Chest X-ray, PA view. Patient: 23 years old, sex F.
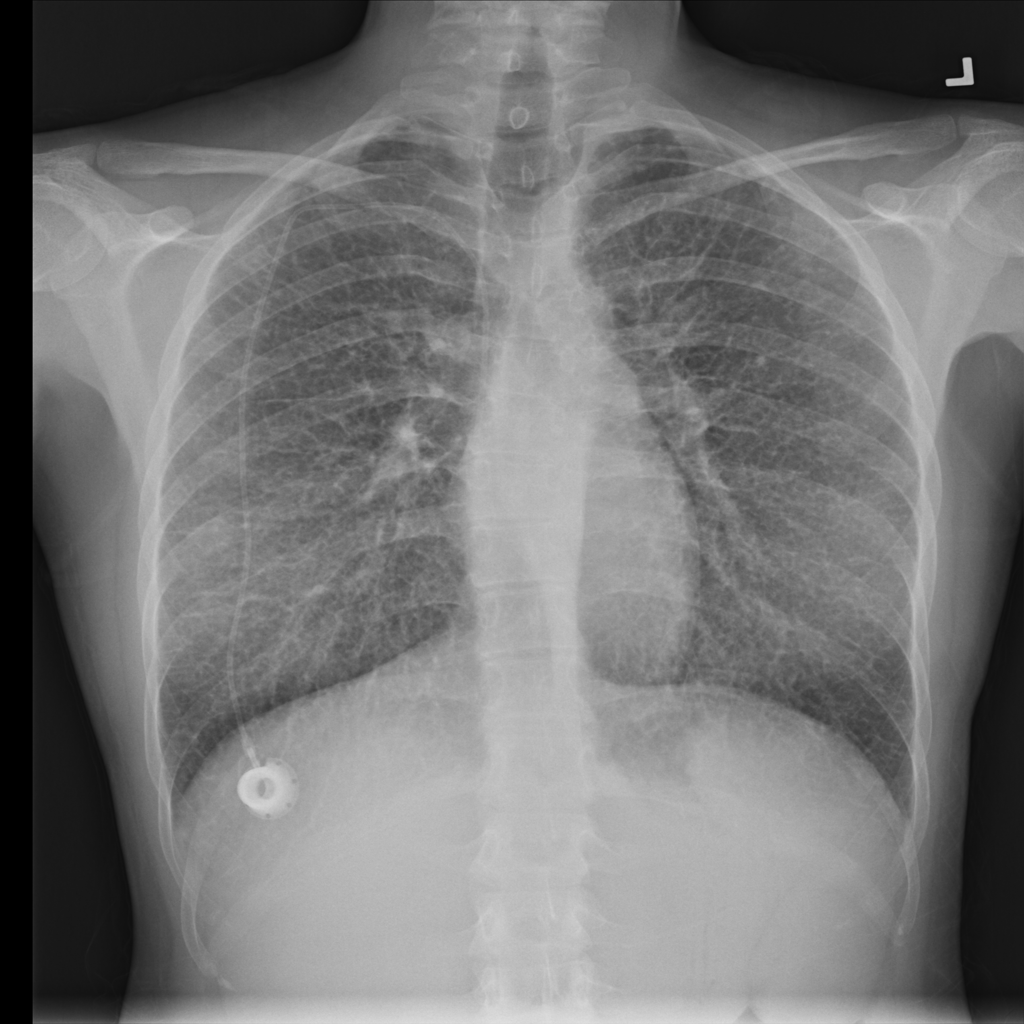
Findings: Fibrosis